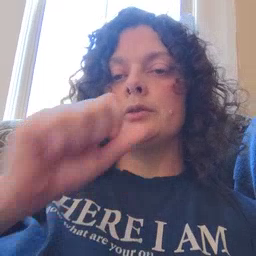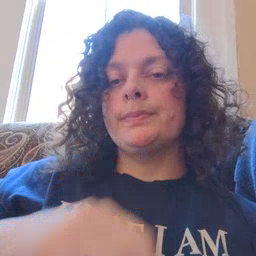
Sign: icecream